Field crop: tomato
Growth stage: 2
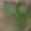
Species: solanum